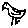
Label: bird